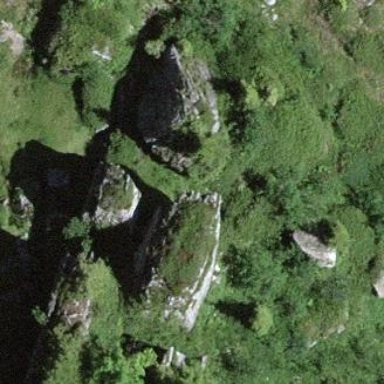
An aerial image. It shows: Natural rock formation.